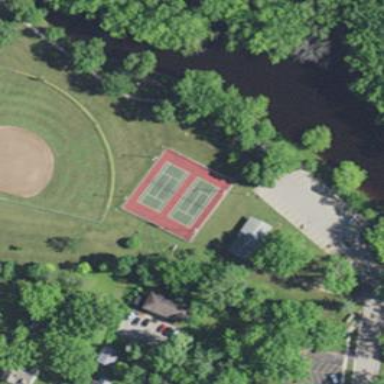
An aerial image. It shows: Tennis court in leisure pitch.